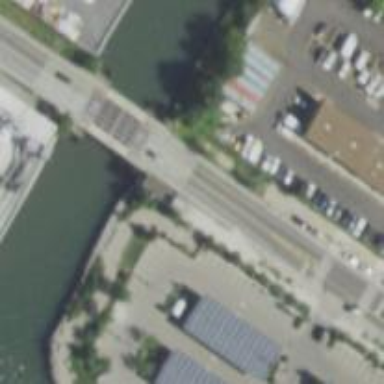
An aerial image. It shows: Residential road with separate sidewalk that leads to movable bascule bridge.